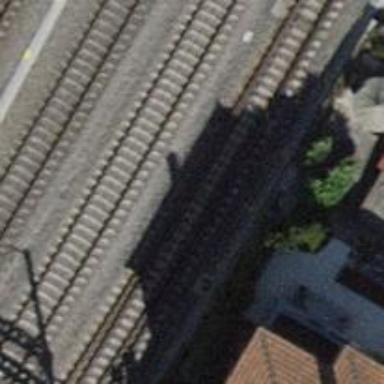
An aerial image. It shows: Single-track electrified railway with contact line.